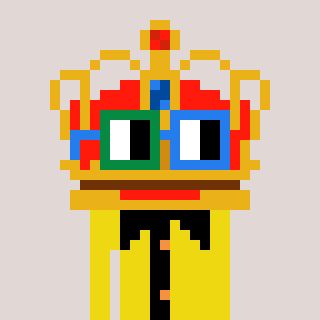
a pixel art character with square green and blue glasses, a crown-shaped head and a yellow-colored body on a warm background